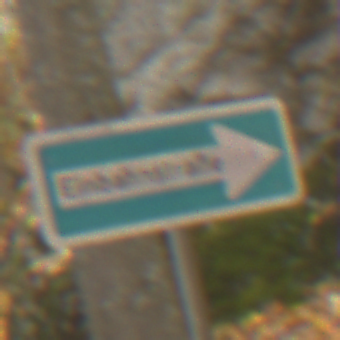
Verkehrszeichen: EinbahnstrasseRechtsweisend
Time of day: MorningAfternoon
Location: Outdoor (Nature)
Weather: Overcast
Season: Autumn
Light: Natural